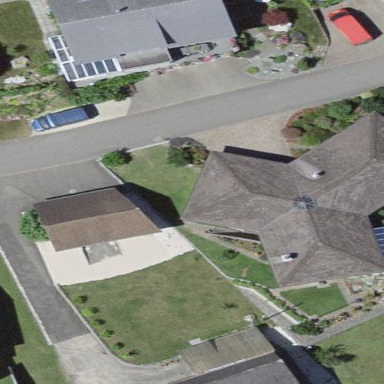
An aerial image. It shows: Building with tiled roof.